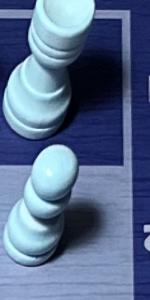
Label: Pawn_White